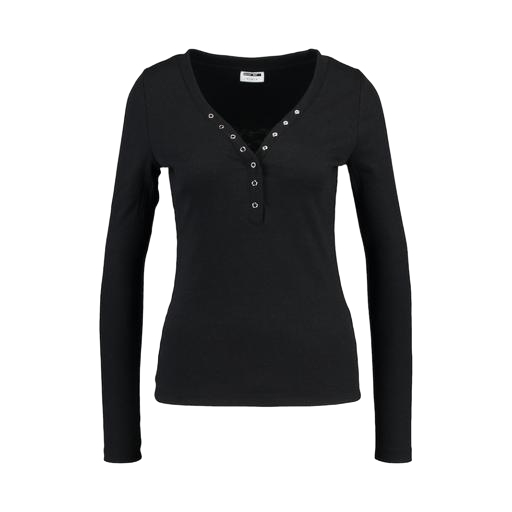
black henley long-sleeved ribbed-jersey top, long-sleeve t-shirt only macy, black nly half button shirt, white background